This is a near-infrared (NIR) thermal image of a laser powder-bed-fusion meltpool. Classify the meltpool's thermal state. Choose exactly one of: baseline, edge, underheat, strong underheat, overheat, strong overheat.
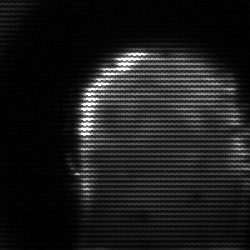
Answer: baseline